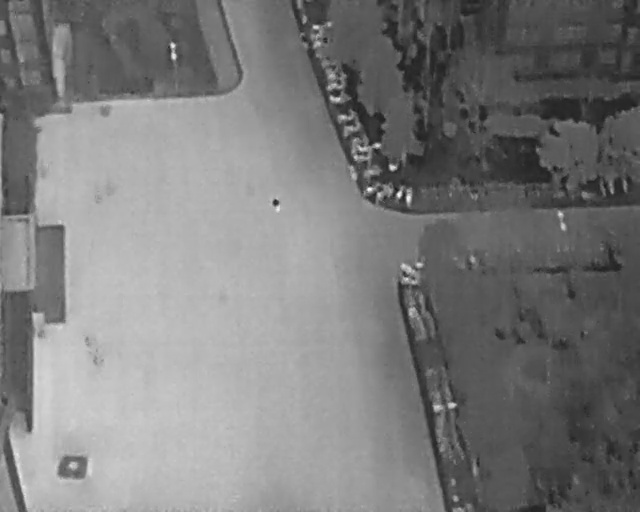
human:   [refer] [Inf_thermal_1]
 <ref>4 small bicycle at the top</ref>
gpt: <box>[[52, 16, 53, 20, 2], [53, 20, 54, 24, 160], [54, 23, 56, 27, 150], [51, 14, 53, 18, 2]]</box>

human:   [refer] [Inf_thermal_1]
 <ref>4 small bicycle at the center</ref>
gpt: <box>[[62, 37, 65, 39, 2], [61, 36, 63, 37, 2], [57, 34, 59, 38, 144], [58, 36, 61, 39, 142]]</box>